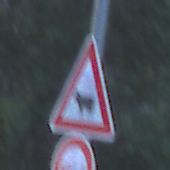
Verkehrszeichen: ViehtriebRechts
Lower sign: Ueberholverbot
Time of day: SunriseSunset
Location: Outdoor (RoadRail)
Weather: Clear
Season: NotSpecified
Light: Natural